Question: I am working on a mapping application that finds the shortest route between the things a user wants. Each thing the user wants (such as bread or gas) has multiple possible locations. Currently, I am simply planning the route between the user and the closest instance of each item to the user, however; this is not always the best route. As outlined in the diagram below, the fastest route sometimes involves visiting clusters of further away node:

For each item, I have up to fifty possible nodes (locations). How can I plan the shortest route that visits every node (in any order)? While pointers to specific examples of how to solve this would be great, all I'm really looking for is a point in the right direction to begin solving this problem.
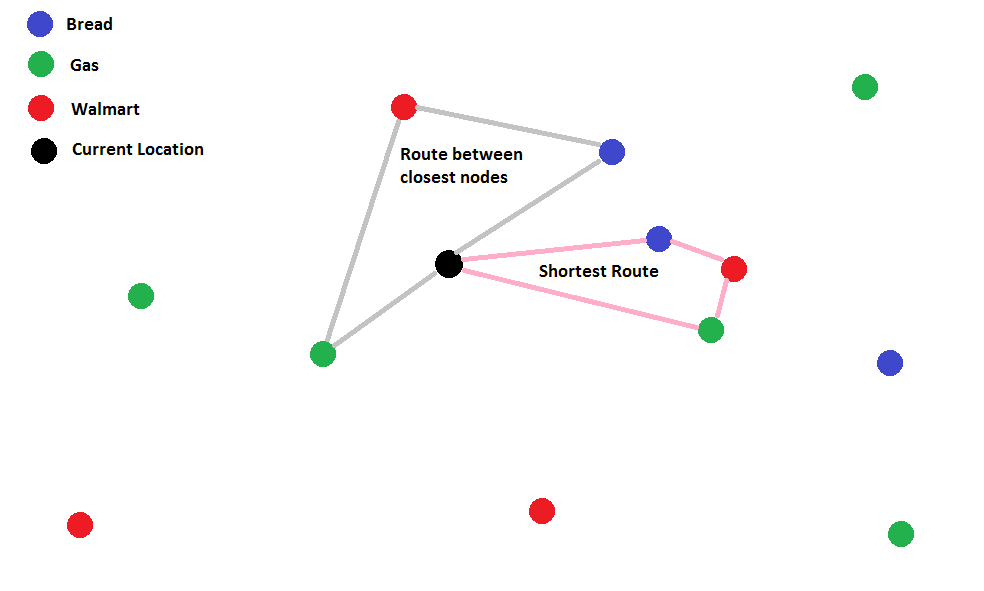
Answer: You might want to check out <URL> for an overview of techniques for solving the vehicle routing problem.
To start out, I would assign a weight to each node based on its distance to the next nearest resource nodes, for example a Gas node that's distance 5 from a Bread node and distance 8 from a Walmart node would have a weight of 13; now go to the Gas node with the lowest weight + distance-from-current-position.
The problem with this heuristic is that it doesn't take into account the distance between the Bread and Walmart nodes - they could be right next to each other, or they could be up to distance 13 from each other. An alternate heuristic is to find the <URL>, add up the distances from the centroid to the points in the subgraph, and use that as the vertex weight.